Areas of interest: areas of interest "Hotel"
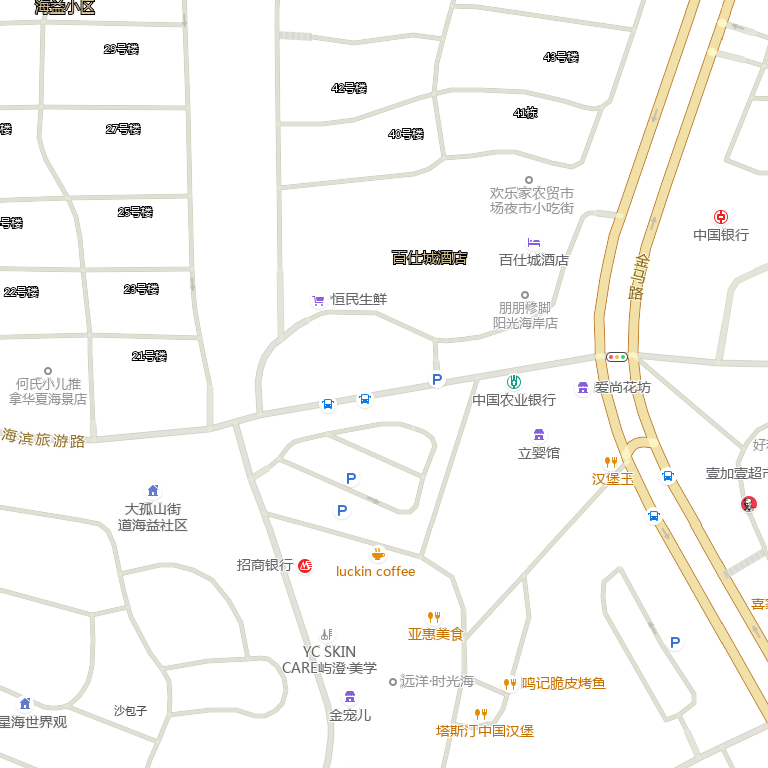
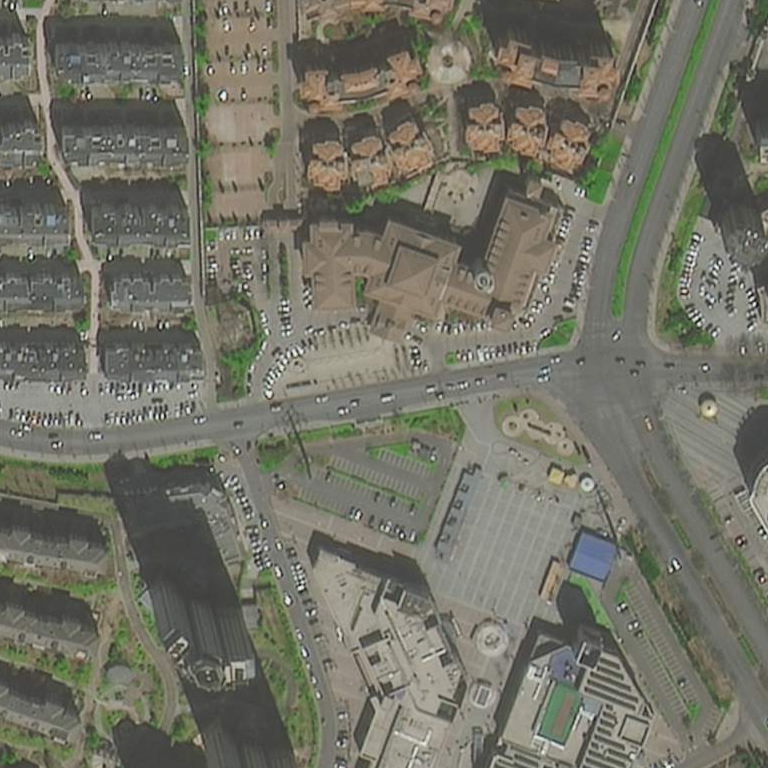